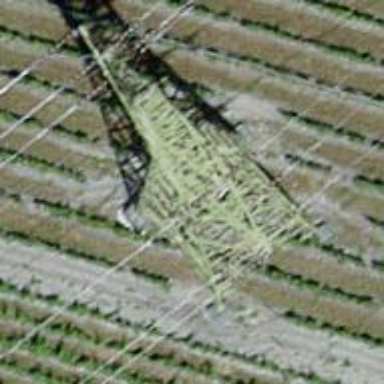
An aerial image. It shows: Power line with three cables.